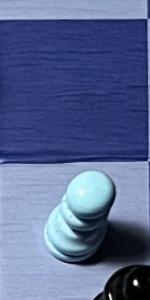
Label: Pawn_White